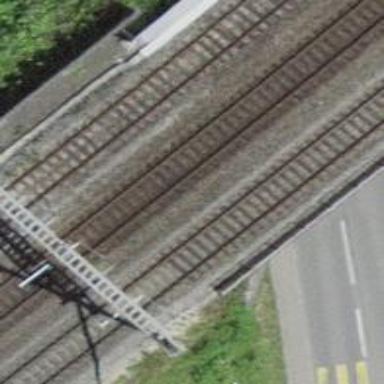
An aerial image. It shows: Railway bridge with electrified tracks and single rail.